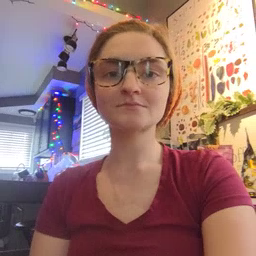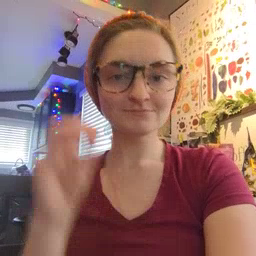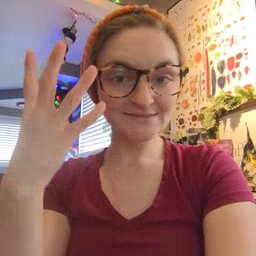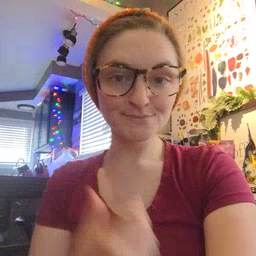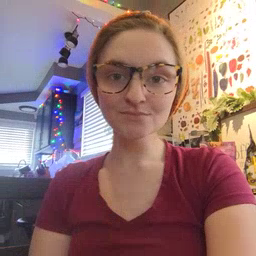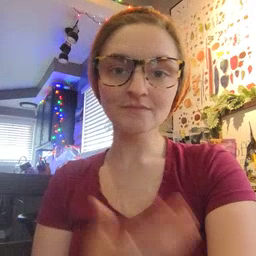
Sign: sun